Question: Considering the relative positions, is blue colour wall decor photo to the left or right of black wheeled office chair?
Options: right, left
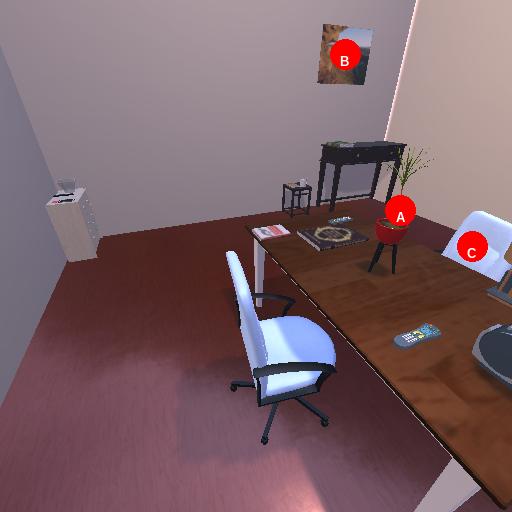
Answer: right